Field crop: tomato
Growth stage: 1
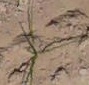
Species: cyperus